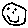
Label: smiley face